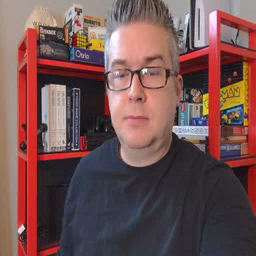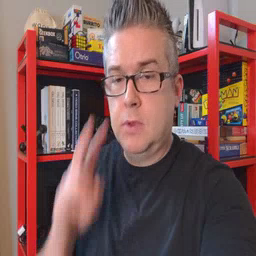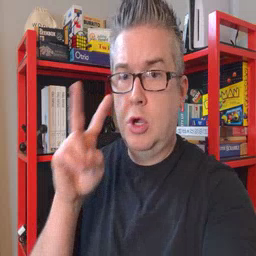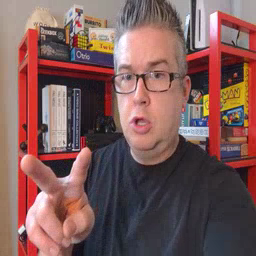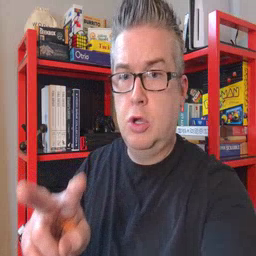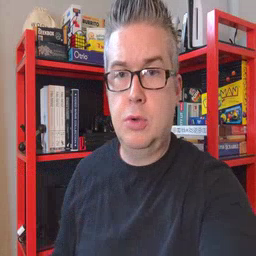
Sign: look